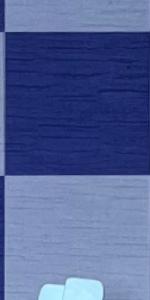
Label: Empty